Question: I have a line like one below

The rendered result is:
">Please try again.
The problem is that the produced response goes wrong because it recognize the second quote mark (...[ "asp...) like a closing one for the quote mark before (..."<%: ) , is there any special way to write special chars inside code nuggets ? Tnx in advance
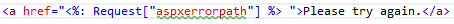
Answer: My preferred option is to change the HTML (well, "ASP.NET Markup") attribute quotes, thus it becomes:
'''
<a href='<%: Request["aspxerrorpath"] %>'>Please try again.</a>
'''
Even though this uses ''' in the ASP.NET markup it will be rendered as '"' in the page HTML and the '<%:..>' (which doesn't encode ''') is still guaranteed to render 'valid' HTML.
---
If still "does not work" after changing to the ''' quotes then make sure to view the HTML returned. With the original quotes it would have resulted in a for the entire page (in ASP.NET 3.5 anyway) - and not have returned any related HTML!